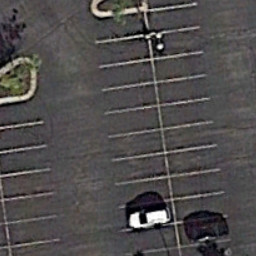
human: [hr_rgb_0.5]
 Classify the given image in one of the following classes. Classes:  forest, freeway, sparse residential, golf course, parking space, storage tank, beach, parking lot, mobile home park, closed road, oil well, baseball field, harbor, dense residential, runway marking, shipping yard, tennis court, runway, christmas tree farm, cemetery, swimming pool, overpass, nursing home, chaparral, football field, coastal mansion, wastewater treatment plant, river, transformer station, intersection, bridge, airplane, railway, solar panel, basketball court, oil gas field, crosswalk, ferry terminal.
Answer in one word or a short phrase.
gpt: parking space